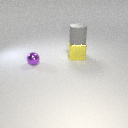
large yellow metal cube below large gray rubber cylinder